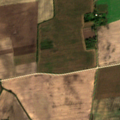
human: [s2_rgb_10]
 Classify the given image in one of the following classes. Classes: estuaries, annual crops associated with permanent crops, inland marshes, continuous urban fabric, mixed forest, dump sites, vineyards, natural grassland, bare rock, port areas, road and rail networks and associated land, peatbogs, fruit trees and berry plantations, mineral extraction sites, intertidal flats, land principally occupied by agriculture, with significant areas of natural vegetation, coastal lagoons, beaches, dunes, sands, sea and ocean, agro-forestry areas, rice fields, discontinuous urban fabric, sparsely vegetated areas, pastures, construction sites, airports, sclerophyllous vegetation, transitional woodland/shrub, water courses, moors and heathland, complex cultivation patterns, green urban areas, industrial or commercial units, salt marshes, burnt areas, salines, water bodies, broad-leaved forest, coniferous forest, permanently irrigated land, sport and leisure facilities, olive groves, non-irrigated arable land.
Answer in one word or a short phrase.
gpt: non-irrigated arable land